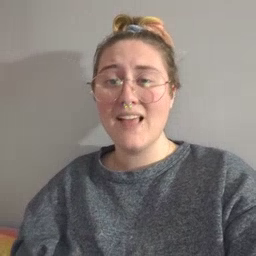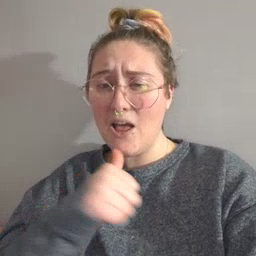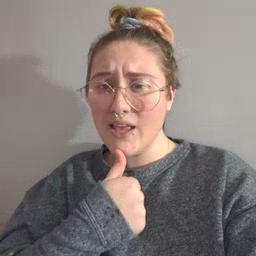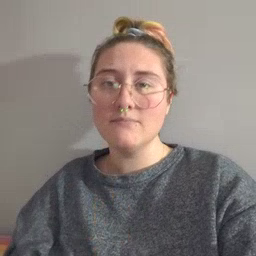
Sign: owie